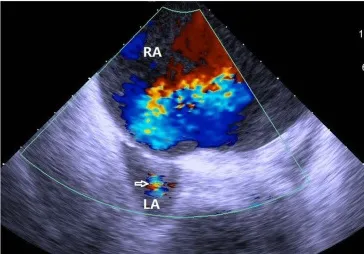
(A) ICE confirmed the presence of interatrial shunting (white arrow) created by previous balloon atrial septostomy. RA, right atrium; LA, left atrium.
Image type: radiology (ultrasound)